Question: Here's the example (counting black ones):
input:

output:
'''
5 4 // 5 groups (4 squares each)
1 1 // 1 group containing 1 square
'''
For Now, I can't think of anything better than a painfull for iteration. Would it be possible to get these groups in a recursive way?
Thanks
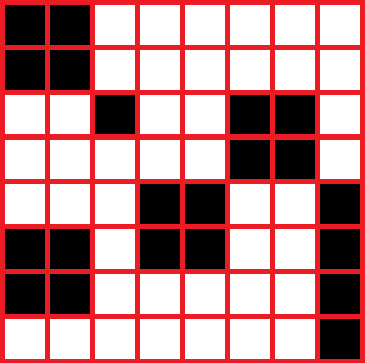
Answer: Set all black squares as nodes. Connection between black squares (if the squares are next to each other) will be an edge.
This gives you a <URL>.
A <URL> in the graph will get you all the groups. Note that DFS is recursive by nature.